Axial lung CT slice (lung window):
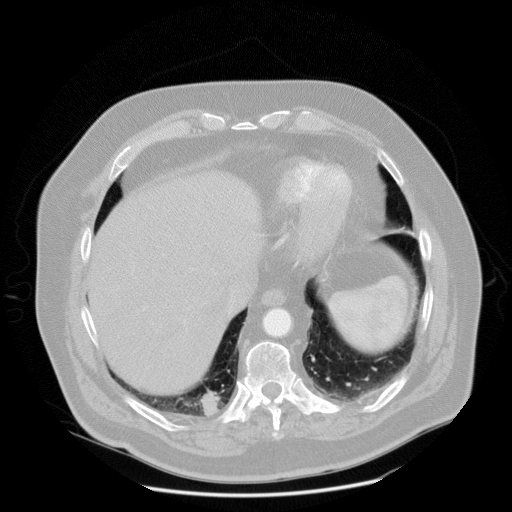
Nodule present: no